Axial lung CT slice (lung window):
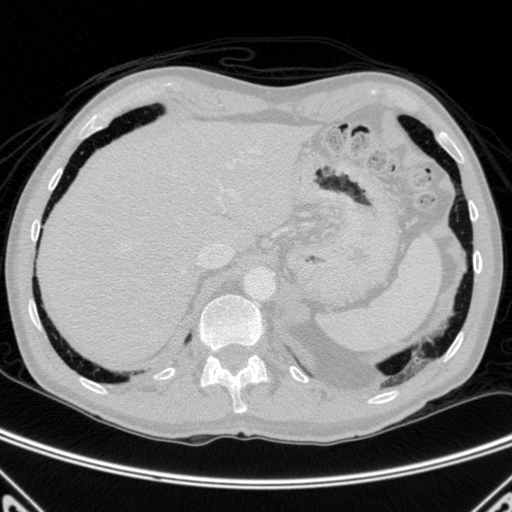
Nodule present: no